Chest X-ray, AP view. Patient: 64 years old, sex M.
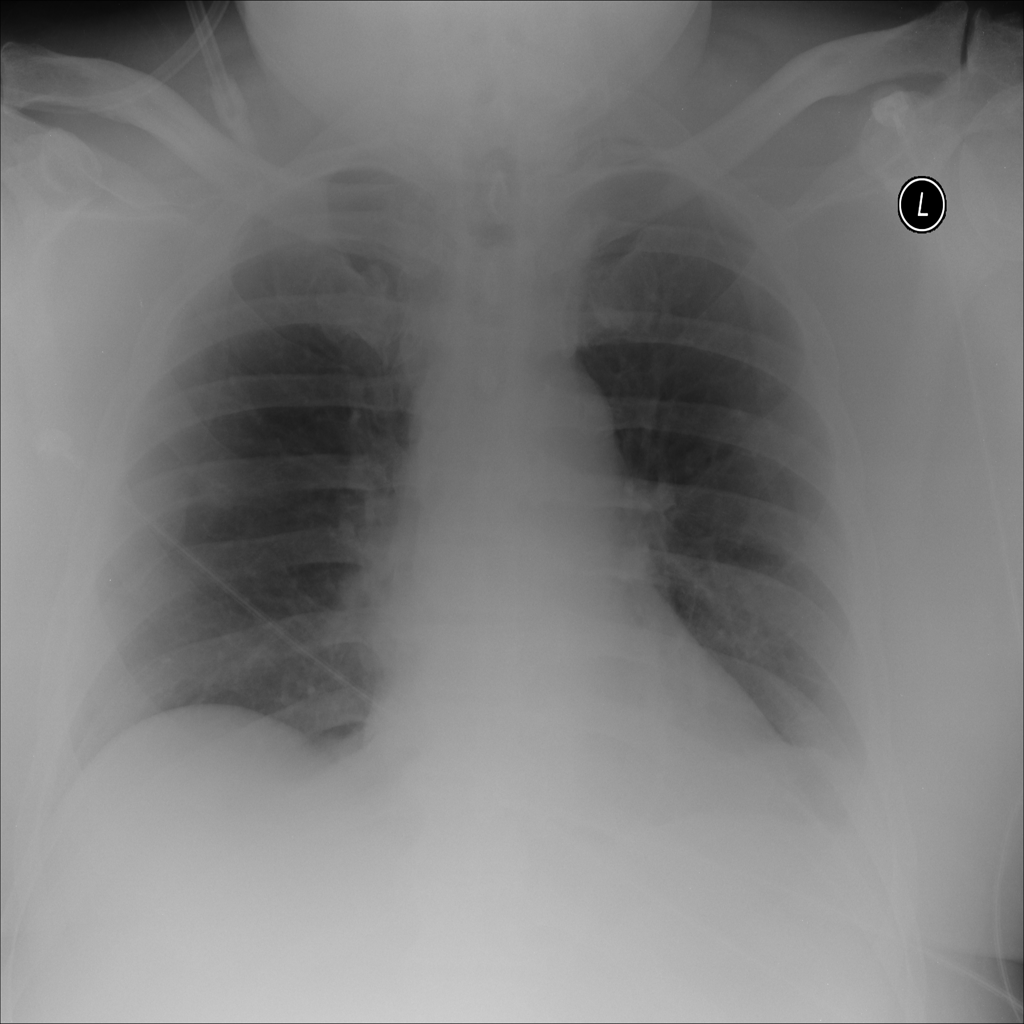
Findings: No Finding